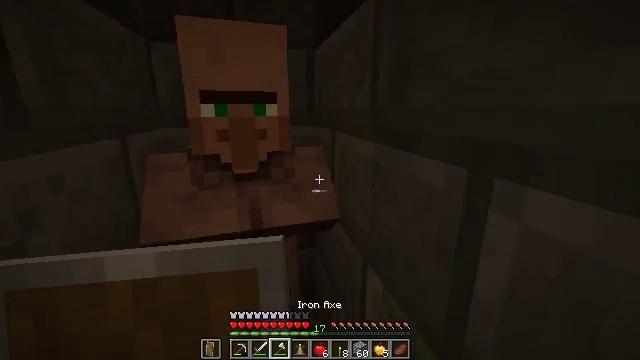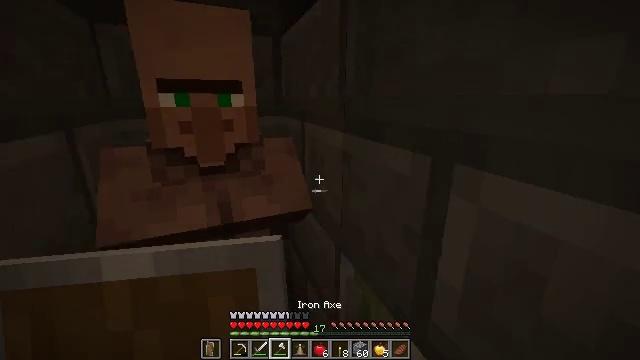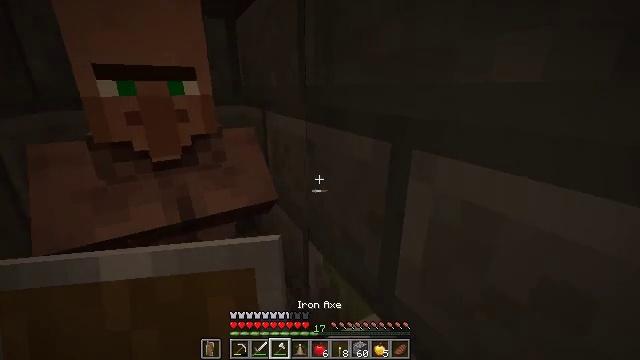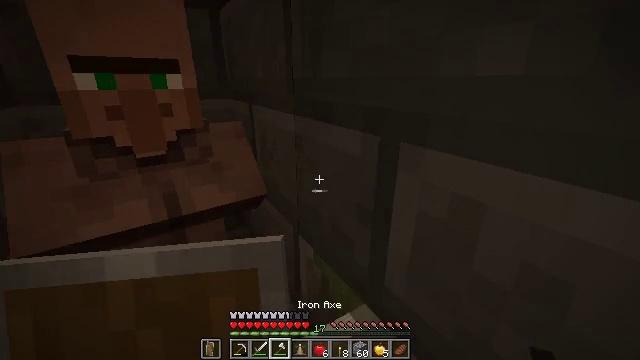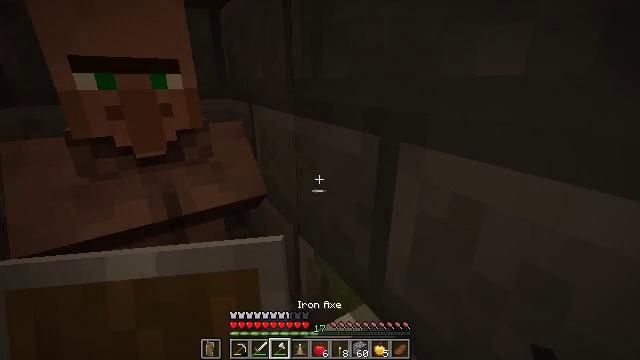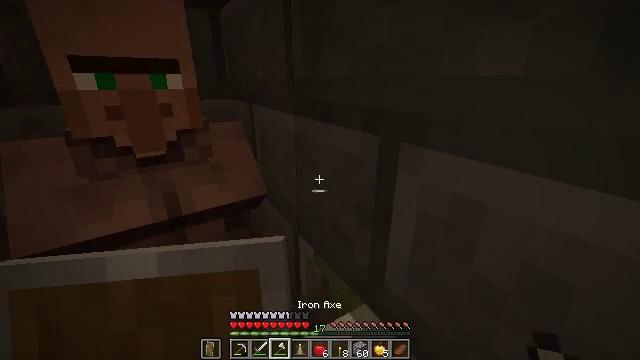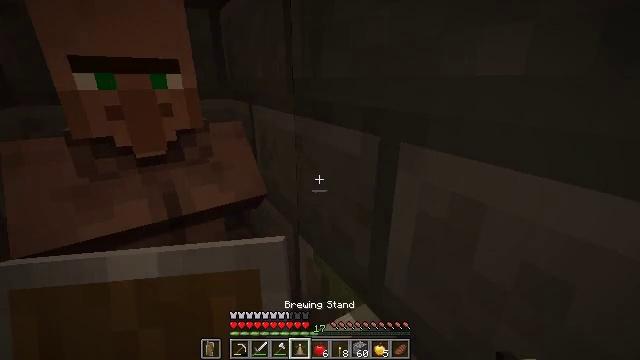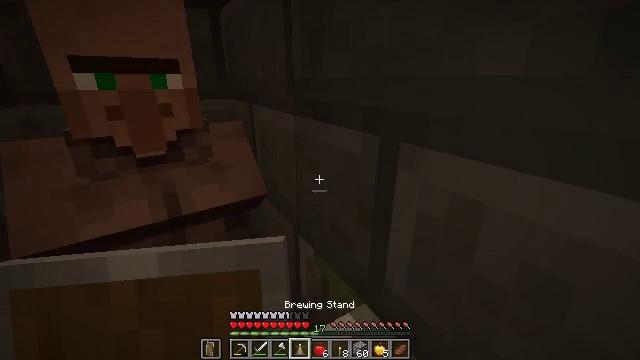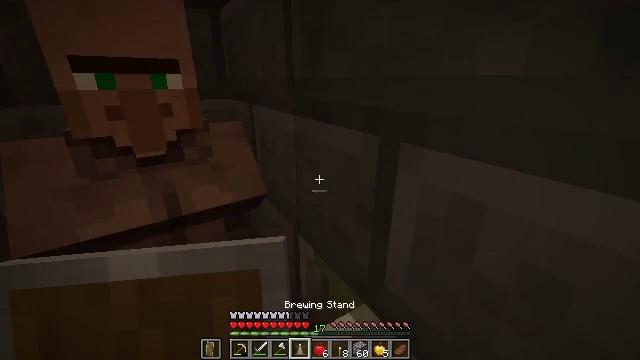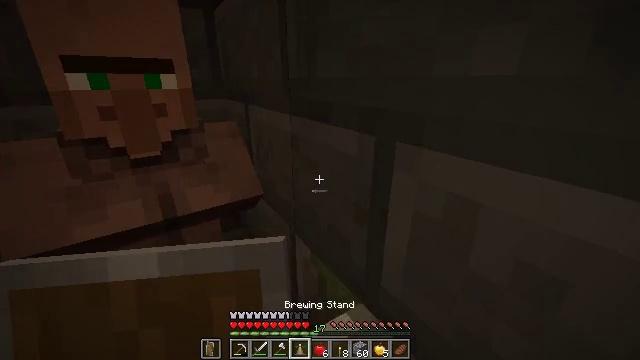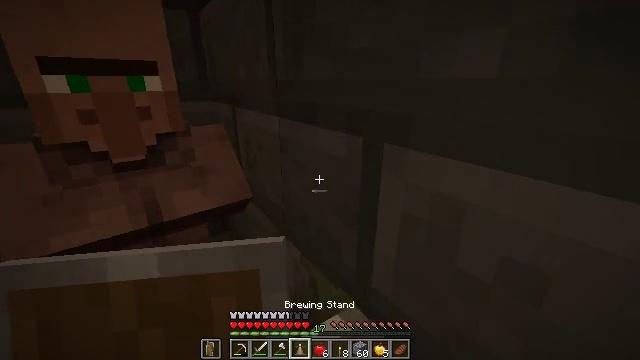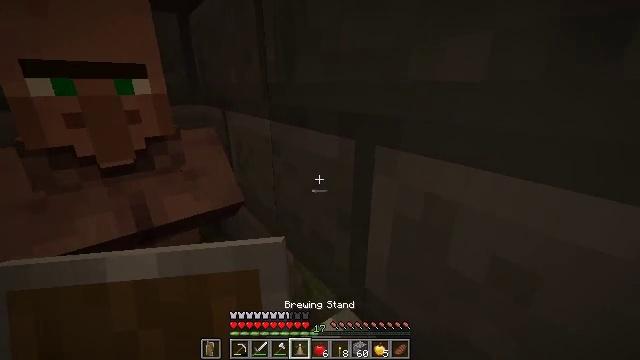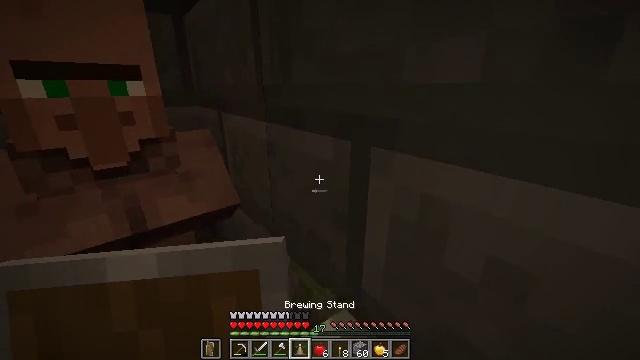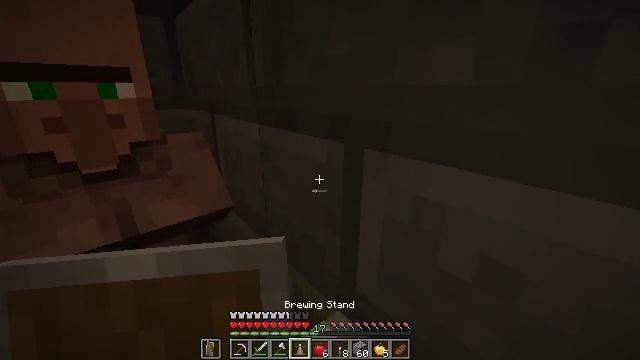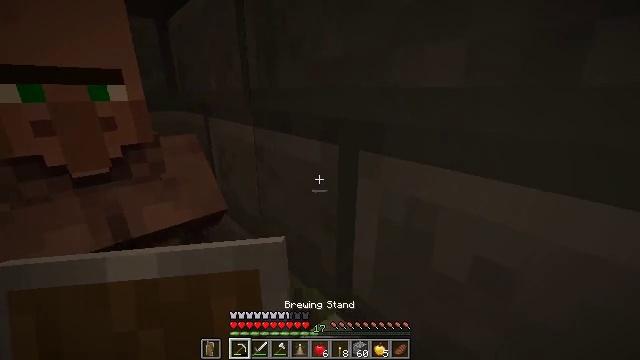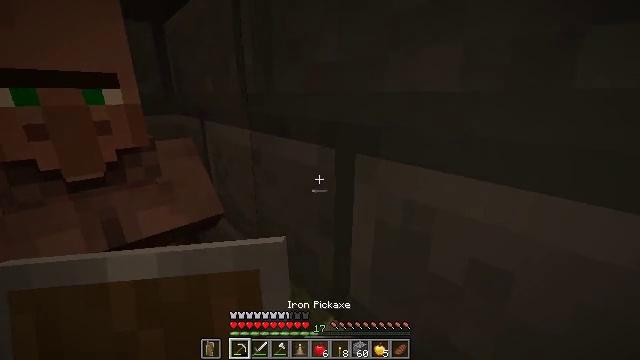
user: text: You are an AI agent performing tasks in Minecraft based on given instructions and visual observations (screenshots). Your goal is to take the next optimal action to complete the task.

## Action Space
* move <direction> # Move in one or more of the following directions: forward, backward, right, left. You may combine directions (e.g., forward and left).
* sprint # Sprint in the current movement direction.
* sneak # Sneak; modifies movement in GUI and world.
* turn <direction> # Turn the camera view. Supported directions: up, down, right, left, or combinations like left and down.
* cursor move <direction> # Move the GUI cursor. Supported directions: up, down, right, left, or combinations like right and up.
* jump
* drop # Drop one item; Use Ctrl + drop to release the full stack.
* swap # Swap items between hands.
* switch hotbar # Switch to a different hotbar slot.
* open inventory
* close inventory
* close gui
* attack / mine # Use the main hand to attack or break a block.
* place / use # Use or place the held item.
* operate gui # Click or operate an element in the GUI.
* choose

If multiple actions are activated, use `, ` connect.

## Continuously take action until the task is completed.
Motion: motion action
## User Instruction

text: Collect the stone bricks by mining.
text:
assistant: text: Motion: turn right and down
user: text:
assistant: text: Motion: turn right and down
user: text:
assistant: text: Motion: turn right and down
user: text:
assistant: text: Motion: no_op
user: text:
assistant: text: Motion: no_op
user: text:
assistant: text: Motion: no_op
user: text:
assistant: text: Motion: no_op
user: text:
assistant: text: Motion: no_op
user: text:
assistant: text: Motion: no_op
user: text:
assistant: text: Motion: turn right
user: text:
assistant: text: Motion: turn right
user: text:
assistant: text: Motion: no_op
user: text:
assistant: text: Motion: turn right
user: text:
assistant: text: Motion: turn right, switch to hotbar 1
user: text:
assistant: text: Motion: switch to hotbar 1
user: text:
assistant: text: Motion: switch to hotbar 1
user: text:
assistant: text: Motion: no_op
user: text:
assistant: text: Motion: turn right and up
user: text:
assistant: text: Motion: turn right and up
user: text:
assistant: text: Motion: turn right and up
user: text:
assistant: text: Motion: no_op
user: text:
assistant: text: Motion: no_op
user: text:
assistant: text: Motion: no_op
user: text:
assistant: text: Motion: no_op
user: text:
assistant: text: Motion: attack / mine
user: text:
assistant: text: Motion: attack / mine
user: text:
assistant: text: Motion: attack / mine
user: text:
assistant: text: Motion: attack / mine
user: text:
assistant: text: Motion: attack / mine
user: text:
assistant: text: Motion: attack / mine